Interaction volume radius: 5 \u00c5
Interaction volume height: 25 \u00c5
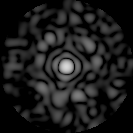
Disorder parameter: 0.8326